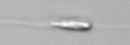
Label: flagellate_morphotype3